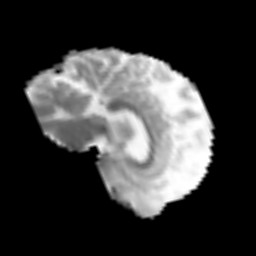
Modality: MD
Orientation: sagittal
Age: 63
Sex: male
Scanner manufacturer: siemens
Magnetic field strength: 3 T
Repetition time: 3.2 s
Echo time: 0.081 s